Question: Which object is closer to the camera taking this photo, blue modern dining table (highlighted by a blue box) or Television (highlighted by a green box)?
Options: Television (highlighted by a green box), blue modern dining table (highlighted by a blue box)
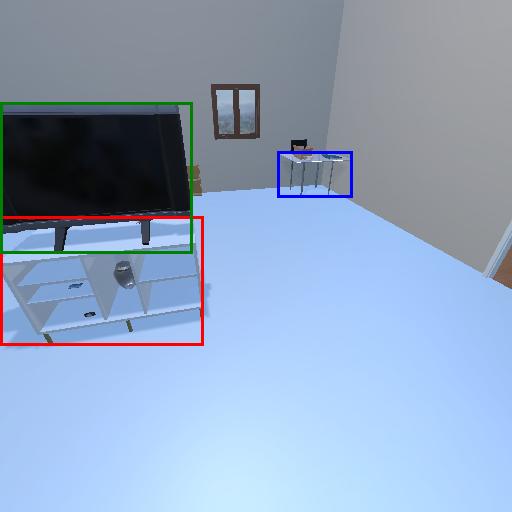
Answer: Television (highlighted by a green box)